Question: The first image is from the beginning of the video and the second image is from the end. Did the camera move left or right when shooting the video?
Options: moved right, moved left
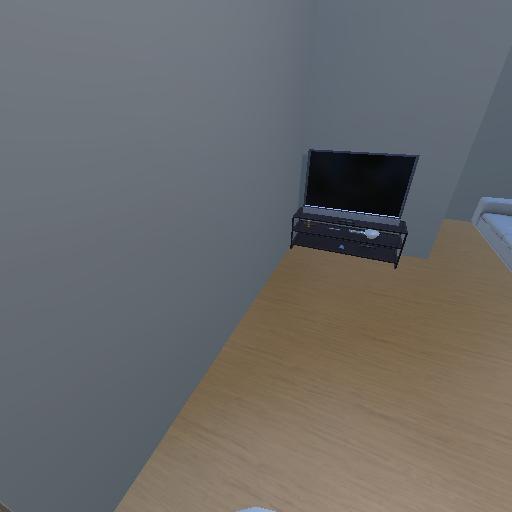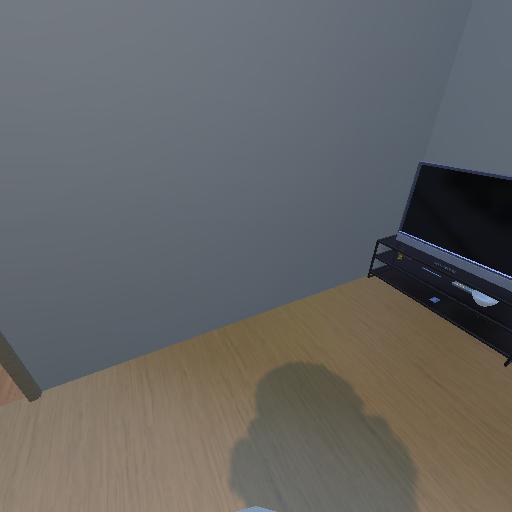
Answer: moved right